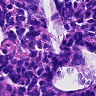
Metastatic tissue present: no